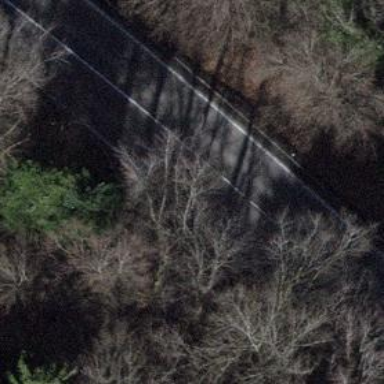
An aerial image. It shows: Primary road with asphalt surface.